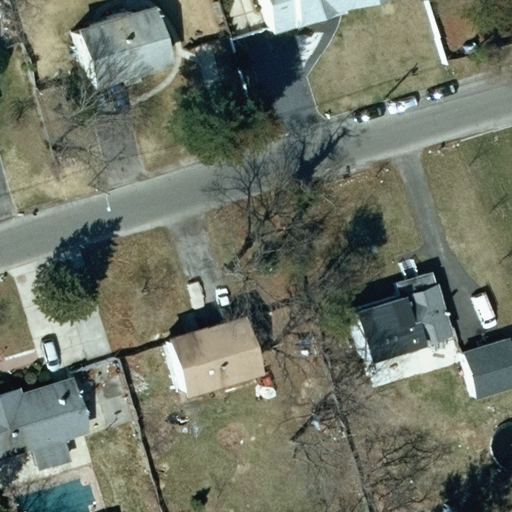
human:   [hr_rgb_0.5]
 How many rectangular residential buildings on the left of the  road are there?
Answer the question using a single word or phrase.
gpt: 2

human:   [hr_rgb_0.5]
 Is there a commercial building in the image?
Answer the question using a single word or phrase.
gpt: no

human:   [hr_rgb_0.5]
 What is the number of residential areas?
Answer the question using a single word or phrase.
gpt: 1

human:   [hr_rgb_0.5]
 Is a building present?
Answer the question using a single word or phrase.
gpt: yes

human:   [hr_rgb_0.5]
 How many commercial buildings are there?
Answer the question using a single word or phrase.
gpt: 0

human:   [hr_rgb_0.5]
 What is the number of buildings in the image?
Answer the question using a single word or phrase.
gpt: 5

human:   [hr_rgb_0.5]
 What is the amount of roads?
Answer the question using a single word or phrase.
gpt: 1

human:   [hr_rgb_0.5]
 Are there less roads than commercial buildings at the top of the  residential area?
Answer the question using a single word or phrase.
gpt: no

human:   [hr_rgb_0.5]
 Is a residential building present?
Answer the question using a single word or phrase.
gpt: yes

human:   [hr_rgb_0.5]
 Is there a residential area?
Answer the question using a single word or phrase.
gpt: yes

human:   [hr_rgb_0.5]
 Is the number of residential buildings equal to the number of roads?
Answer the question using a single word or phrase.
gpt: no

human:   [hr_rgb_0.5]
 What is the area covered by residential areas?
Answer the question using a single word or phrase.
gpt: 10619m2

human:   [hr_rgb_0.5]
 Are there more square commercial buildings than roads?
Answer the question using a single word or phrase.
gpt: no

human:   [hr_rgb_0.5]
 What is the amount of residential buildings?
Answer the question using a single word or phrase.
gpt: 5

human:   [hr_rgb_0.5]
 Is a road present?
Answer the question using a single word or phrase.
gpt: yes

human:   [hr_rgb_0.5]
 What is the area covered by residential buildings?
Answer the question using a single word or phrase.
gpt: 990m2

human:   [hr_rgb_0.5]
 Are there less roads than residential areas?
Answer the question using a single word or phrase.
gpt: no

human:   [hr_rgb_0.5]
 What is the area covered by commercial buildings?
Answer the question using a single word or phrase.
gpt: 0m2

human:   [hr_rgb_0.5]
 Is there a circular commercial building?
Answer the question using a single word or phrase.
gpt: no

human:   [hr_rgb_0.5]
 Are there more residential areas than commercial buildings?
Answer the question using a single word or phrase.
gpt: yes

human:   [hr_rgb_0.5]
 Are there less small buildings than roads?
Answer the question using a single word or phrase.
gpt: yes

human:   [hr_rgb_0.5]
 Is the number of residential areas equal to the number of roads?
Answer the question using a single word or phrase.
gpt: yes

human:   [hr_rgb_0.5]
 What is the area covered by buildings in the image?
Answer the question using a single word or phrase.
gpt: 990m2

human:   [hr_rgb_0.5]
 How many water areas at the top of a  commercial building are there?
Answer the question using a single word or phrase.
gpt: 0

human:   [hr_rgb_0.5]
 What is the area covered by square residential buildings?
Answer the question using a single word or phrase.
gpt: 0m2

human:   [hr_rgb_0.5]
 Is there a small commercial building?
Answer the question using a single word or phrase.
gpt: no

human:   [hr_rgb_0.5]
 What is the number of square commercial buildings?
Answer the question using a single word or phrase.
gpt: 0

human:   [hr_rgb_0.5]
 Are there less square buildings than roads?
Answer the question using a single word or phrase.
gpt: yes

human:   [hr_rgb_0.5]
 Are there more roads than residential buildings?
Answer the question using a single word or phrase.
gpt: no

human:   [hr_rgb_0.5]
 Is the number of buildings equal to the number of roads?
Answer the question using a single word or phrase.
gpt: no

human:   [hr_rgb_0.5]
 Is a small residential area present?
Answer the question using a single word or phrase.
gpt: no

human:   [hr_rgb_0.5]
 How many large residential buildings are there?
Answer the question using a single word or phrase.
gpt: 0

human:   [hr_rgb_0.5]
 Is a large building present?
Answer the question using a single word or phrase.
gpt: no

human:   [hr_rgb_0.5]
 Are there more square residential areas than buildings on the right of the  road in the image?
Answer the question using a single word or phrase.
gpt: no

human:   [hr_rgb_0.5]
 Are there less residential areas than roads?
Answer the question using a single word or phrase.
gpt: no

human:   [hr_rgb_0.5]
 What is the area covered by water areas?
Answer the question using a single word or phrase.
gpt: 0m2

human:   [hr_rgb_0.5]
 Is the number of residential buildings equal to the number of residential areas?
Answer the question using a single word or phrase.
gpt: no

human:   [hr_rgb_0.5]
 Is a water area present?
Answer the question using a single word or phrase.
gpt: no

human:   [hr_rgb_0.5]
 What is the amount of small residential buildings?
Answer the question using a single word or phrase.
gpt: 0

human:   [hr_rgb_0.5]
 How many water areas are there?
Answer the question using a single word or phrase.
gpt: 0

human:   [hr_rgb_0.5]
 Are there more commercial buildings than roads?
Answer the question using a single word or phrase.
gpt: no

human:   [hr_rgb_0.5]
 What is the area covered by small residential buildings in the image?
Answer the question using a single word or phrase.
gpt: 0m2

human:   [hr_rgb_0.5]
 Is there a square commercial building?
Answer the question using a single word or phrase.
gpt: no

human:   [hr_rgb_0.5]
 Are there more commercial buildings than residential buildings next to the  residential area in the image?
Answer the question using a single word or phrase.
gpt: no

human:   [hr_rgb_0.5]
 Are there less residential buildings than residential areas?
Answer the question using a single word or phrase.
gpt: no

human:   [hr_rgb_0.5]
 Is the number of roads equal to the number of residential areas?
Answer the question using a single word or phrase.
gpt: yes

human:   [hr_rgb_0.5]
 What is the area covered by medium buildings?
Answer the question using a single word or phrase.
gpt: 990m2

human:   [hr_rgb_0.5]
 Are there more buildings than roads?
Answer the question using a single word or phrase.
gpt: yes

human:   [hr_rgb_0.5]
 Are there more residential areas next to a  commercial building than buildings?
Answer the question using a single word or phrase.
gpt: no

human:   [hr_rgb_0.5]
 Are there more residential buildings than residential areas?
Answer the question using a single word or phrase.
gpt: yes

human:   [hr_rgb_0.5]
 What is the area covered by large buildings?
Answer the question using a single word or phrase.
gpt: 0m2

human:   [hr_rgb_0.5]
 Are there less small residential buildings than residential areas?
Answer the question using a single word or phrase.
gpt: yes

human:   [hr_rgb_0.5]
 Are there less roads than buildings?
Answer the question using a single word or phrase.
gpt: yes

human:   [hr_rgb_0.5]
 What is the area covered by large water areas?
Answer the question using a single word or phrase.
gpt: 0m2

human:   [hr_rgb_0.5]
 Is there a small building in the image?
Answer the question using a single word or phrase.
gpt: no

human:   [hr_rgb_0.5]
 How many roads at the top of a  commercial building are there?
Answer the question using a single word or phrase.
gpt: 0

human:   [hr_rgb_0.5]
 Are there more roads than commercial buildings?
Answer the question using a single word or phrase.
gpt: yes

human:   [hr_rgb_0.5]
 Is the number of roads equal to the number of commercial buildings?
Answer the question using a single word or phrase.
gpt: no

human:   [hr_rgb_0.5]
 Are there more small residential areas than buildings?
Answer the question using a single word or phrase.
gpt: no

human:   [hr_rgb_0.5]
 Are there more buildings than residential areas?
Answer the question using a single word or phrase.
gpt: yes

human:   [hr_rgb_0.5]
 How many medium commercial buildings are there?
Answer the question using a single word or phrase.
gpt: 0

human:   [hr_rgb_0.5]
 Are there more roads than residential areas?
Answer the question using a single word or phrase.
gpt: no

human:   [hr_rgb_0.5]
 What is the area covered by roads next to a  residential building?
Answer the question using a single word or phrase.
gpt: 0m2

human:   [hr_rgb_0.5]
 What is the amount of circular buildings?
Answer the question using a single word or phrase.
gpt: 0